Question: I'm using SQL Server 2014 Express and the LocalDB option, and I have the following in my SQL Server object explorer pane in Visual Studio 2013...

So what is the difference between '(localdb)\ProjectsV12' & '(localdb)\MSSQLLocalDB'?
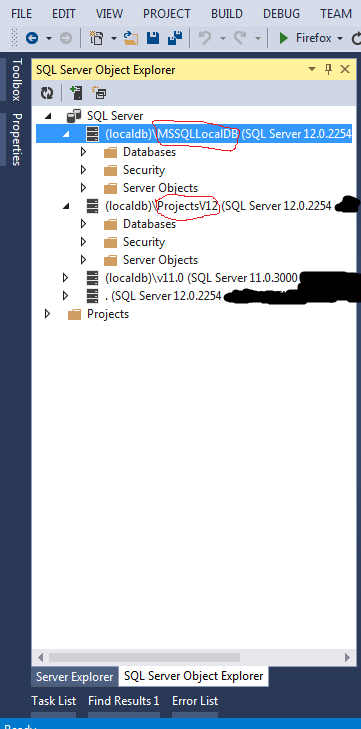
Answer: The (localdb)\ProjectsV12 and (localdb)\ProjectsV13 instances are created by SQL Server Data Tools (SSDT) and should not be used by applications
(localdb)\MSSQLLocalDB is the SQL Server Express 2014/2016 LocalDB default instance name and an "automatic instance".
You can use the sqllocaldb.exe command line tool to manage which version (2014 or 2016) owns the MSSqlLocaldb instance
And (localdb)11.0 is the SQL Server 2012 LocalDB default instance name